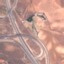
Label: Highway